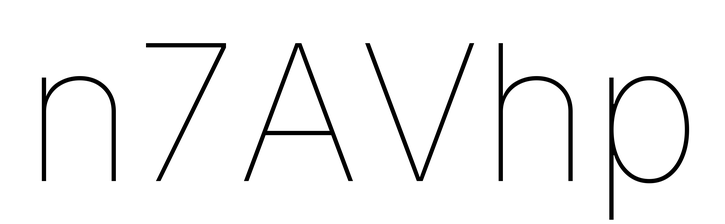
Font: Inter_Thin